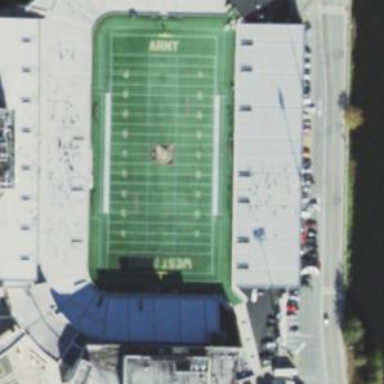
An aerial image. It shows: American football pitch.